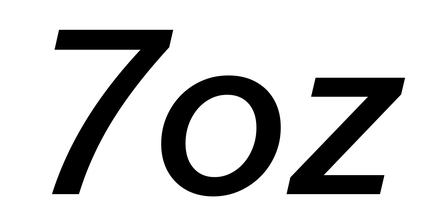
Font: InstrumentSans-Italic_Medium_Italic